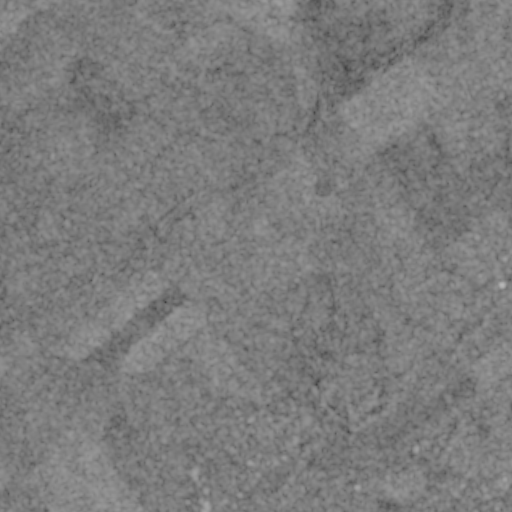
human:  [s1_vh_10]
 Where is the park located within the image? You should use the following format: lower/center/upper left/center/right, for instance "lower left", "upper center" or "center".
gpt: The park is located in the lower right of the image.
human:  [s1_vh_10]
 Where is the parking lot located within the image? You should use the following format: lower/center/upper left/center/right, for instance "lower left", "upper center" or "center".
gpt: The parking lot is located in the lower center of the image.
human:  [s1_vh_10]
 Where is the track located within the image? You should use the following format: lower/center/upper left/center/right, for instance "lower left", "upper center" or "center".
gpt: The track is located in the lower center of the image.
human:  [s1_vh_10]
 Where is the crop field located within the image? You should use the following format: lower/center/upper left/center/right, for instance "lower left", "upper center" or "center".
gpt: There is no crop field in the image.

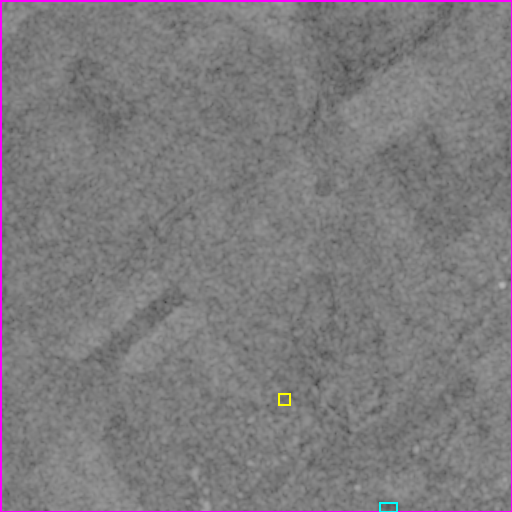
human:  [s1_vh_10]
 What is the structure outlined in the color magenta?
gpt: The structure outlined in magenta is a crop field.
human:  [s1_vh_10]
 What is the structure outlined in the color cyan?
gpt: The structure outlined in cyan is a park.
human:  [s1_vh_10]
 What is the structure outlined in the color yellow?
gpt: The structure outlined in yellow is a track.
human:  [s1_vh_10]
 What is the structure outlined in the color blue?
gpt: There is no blue outline.